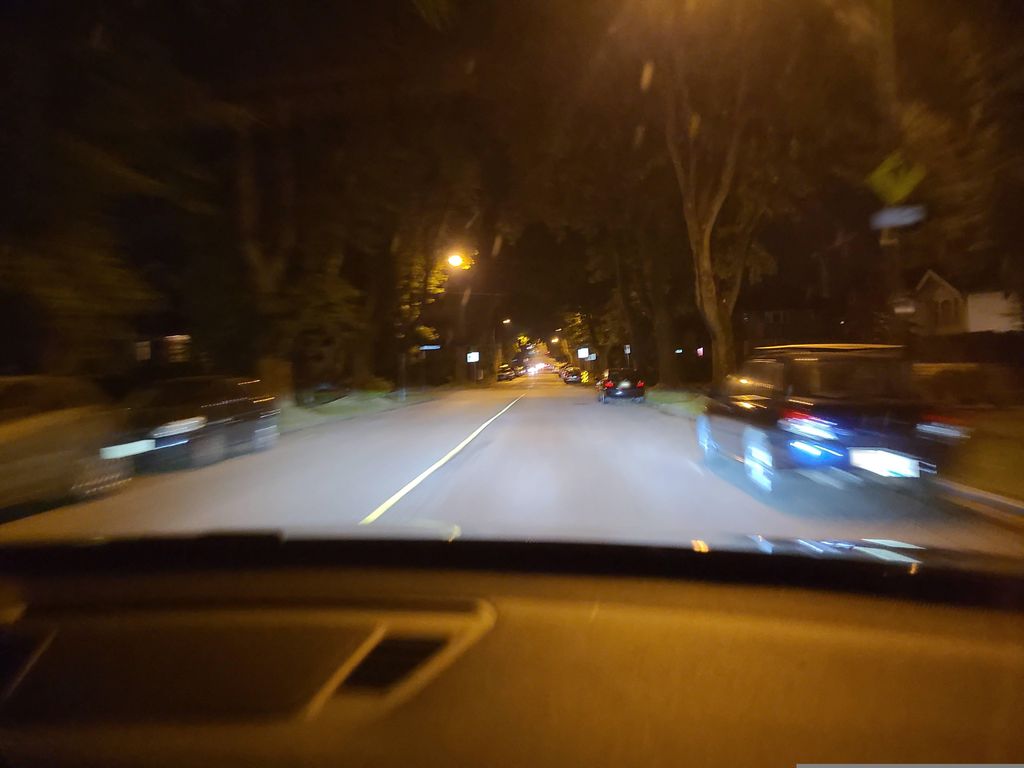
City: vancouver